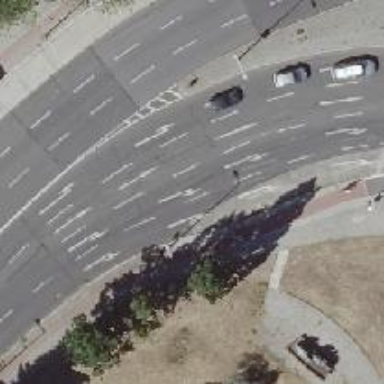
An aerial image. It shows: Secondary road with asphalt surface. There is cycle track on the right side of the road.